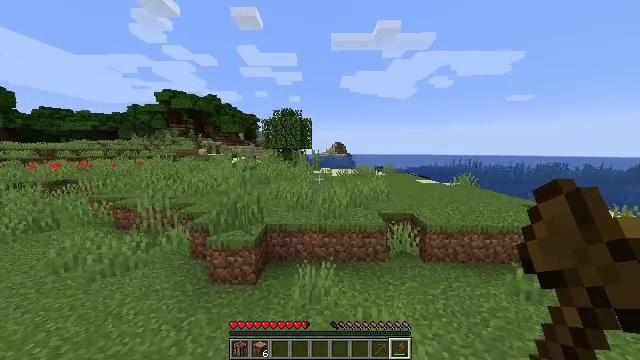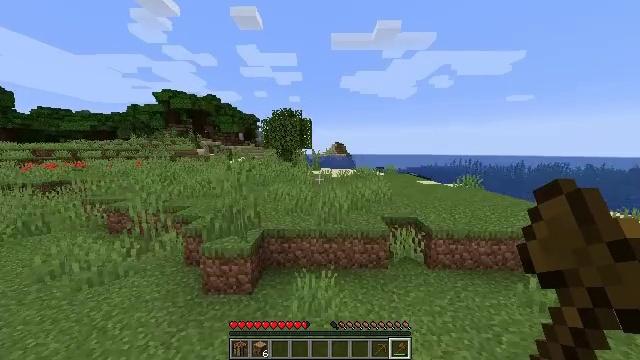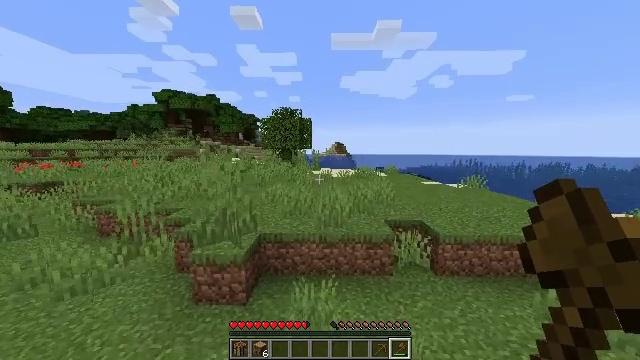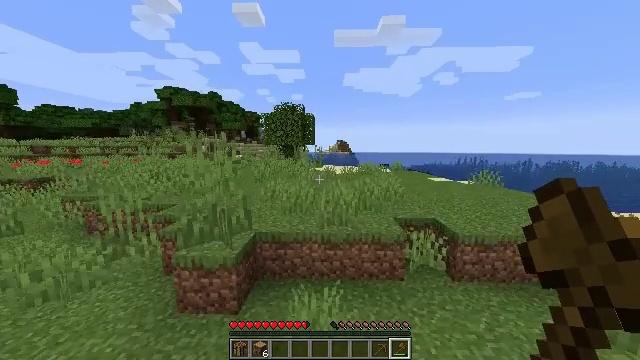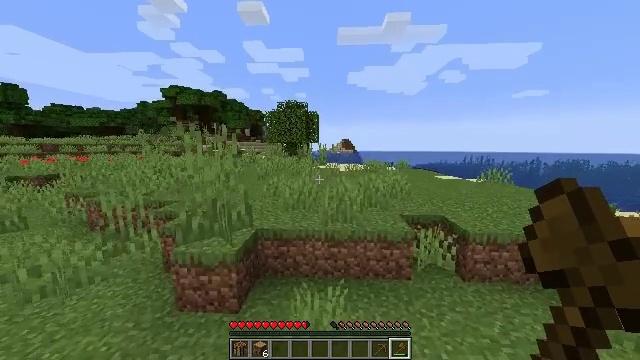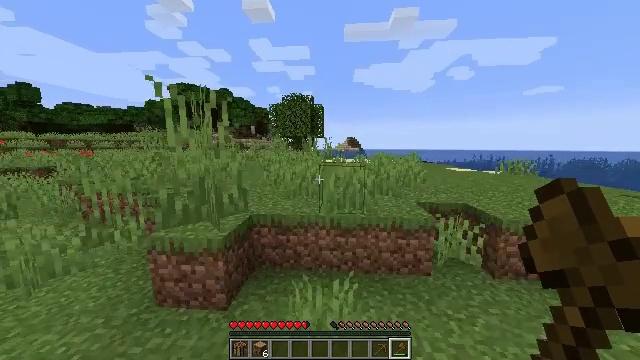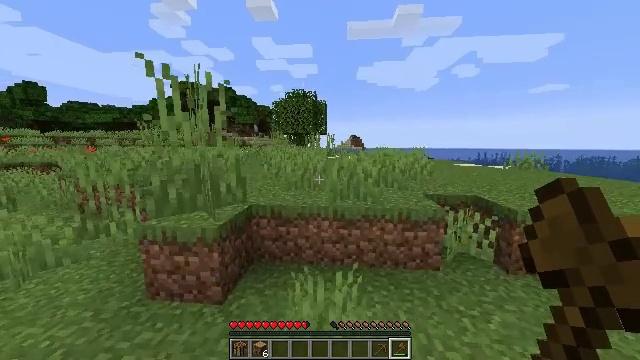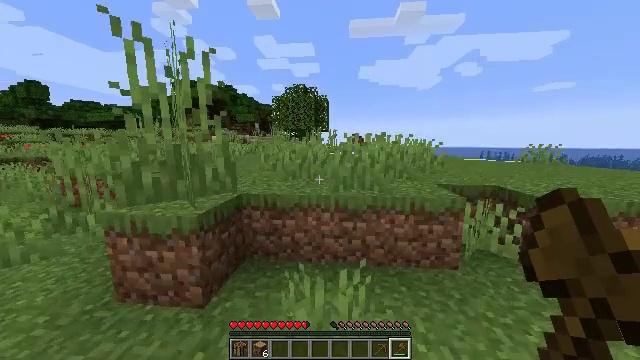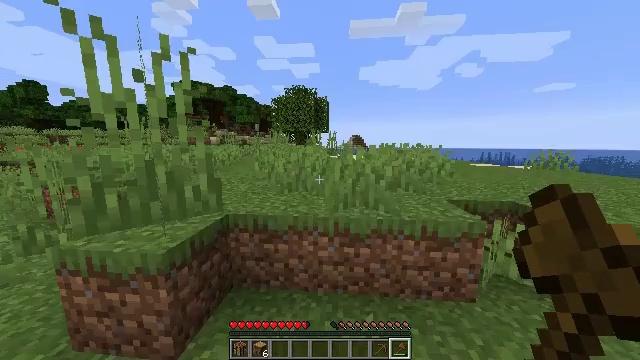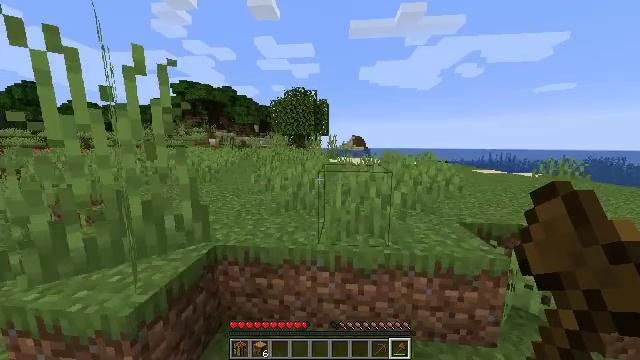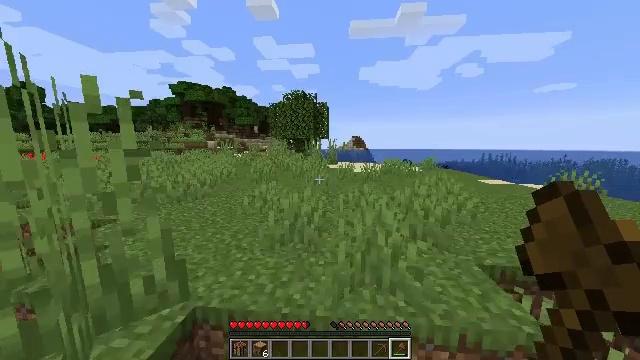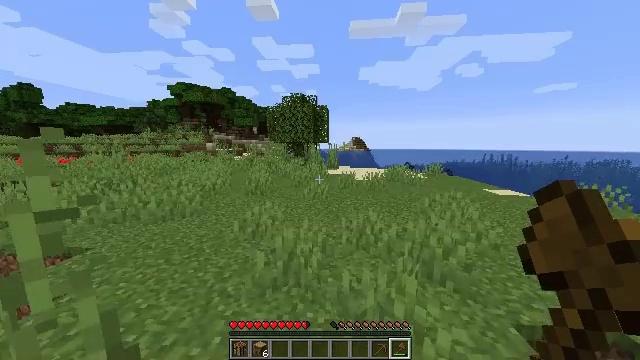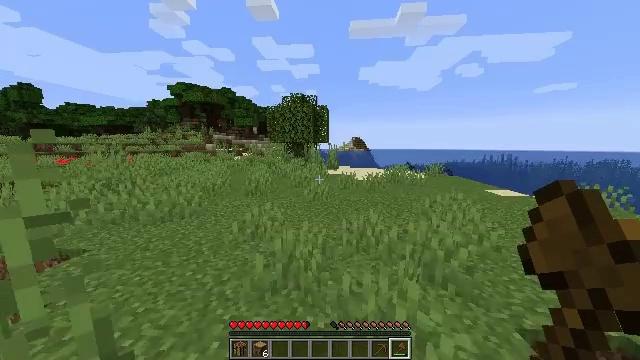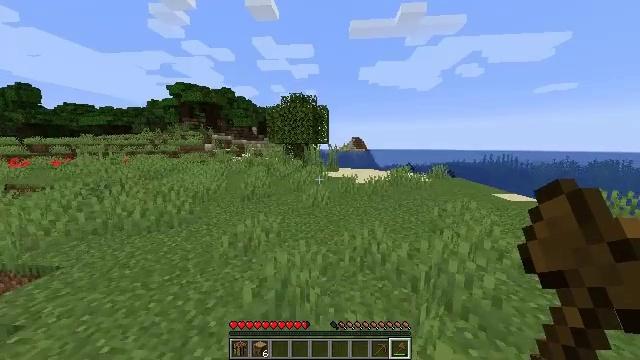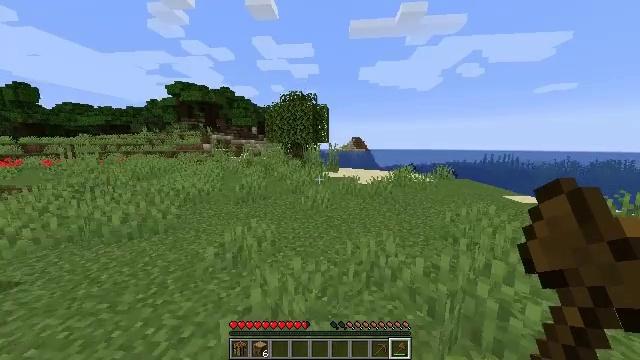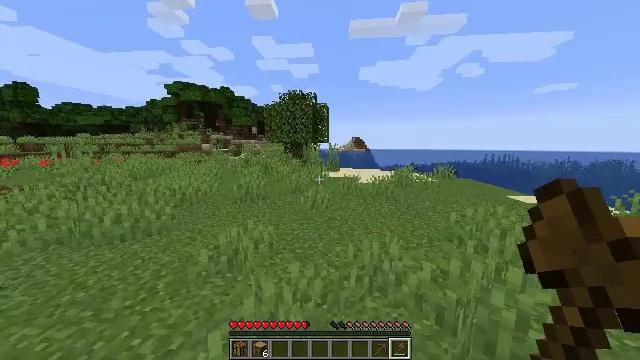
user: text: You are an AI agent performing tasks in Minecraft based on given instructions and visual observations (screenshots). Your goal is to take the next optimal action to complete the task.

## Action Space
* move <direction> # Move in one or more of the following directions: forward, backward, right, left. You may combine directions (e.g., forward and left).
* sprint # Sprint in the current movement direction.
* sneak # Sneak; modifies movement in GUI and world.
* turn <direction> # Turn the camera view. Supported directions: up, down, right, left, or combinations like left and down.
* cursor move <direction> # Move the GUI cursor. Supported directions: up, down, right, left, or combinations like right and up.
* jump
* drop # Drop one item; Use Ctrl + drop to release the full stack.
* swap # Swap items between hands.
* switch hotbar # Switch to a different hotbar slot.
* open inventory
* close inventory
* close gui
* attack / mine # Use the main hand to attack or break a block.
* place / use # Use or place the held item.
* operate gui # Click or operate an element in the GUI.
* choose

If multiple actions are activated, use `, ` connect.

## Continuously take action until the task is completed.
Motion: motion action
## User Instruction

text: Gather tall grass by hitting it.
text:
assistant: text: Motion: move forward, jump
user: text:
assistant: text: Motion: move forward, jump
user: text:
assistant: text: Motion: move forward, jump
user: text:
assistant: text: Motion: move forward, turn left, jump
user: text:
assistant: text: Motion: move forward, turn left, jump
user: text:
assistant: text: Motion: move forward, jump
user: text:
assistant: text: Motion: move forward, jump
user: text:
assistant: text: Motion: move forward, sprint, jump
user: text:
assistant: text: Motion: move forward, sprint, jump
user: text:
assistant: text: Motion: move forward, sprint, jump
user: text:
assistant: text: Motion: move forward, sprint, jump
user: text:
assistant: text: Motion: move forward, sprint, jump
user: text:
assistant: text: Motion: move forward, jump
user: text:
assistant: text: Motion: move forward, jump
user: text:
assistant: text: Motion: move forward, jump
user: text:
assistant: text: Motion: move forward, jump
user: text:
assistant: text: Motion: move forward, jump
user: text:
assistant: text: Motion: move forward, sprint, jump
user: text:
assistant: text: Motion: move forward, sprint, jump
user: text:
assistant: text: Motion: move forward, sprint, jump
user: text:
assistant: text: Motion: move forward, sprint, jump
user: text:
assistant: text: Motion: move forward, sprint, jump
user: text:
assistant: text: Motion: move forward, jump
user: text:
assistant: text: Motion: move forward, jump
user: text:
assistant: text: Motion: move forward, jump
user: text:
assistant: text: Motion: move forward, jump
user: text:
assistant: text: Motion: move forward, jump
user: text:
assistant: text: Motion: move forward, jump
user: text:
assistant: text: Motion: move forward, turn right and down, jump
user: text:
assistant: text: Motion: move forward, turn right and down, jump